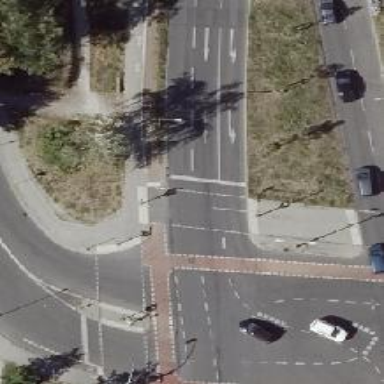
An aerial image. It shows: Asphalt cycleway with crossing controlled by traffic signals.